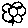
Label: flower